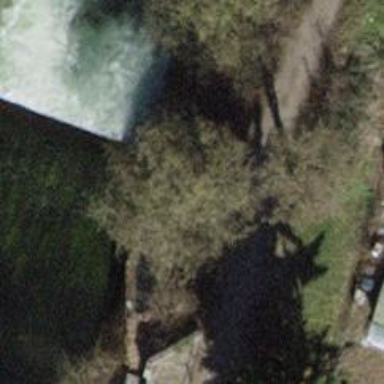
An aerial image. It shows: Brown bench.